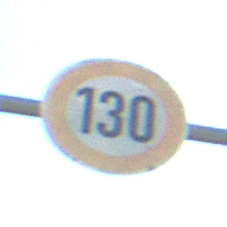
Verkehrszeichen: Geschwindigkeit130
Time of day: MorningAfternoon
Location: Outdoor (Suburban)
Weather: Clear
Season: NotSpecified
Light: Natural